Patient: sex M, age 52
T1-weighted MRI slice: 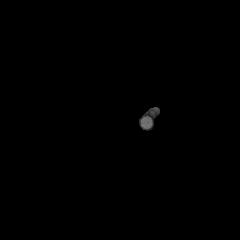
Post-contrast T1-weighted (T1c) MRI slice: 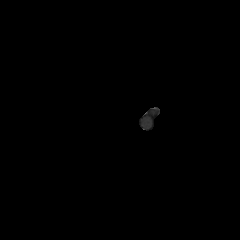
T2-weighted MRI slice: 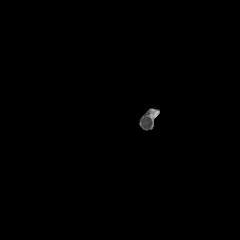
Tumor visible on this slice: no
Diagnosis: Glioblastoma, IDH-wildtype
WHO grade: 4